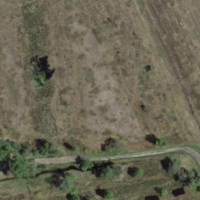
EUNIS habitat code: 16
Species observed at this site:
Caltha palustris
Coenonympha pamphilus
Libellula quadrimaculata
Sympecma fusca
Calluna vulgaris
Drosera rotundifolia
Trifolium pratense
Phylloscopus trochilus